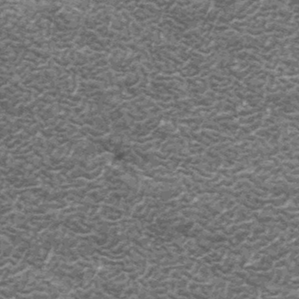
Label: frost